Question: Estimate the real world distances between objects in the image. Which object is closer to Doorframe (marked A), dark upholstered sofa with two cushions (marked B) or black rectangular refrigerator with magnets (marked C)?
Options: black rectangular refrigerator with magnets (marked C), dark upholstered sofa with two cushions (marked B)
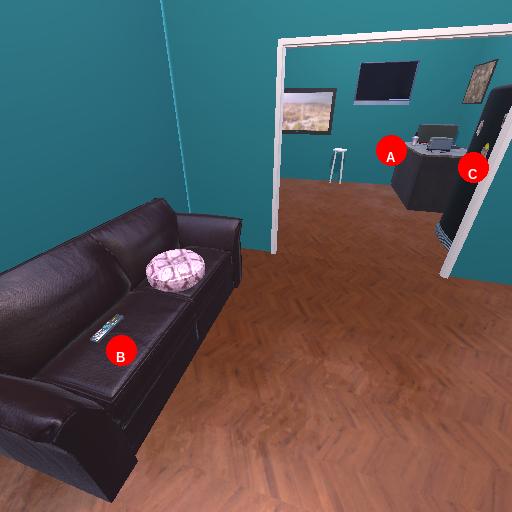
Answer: black rectangular refrigerator with magnets (marked C)